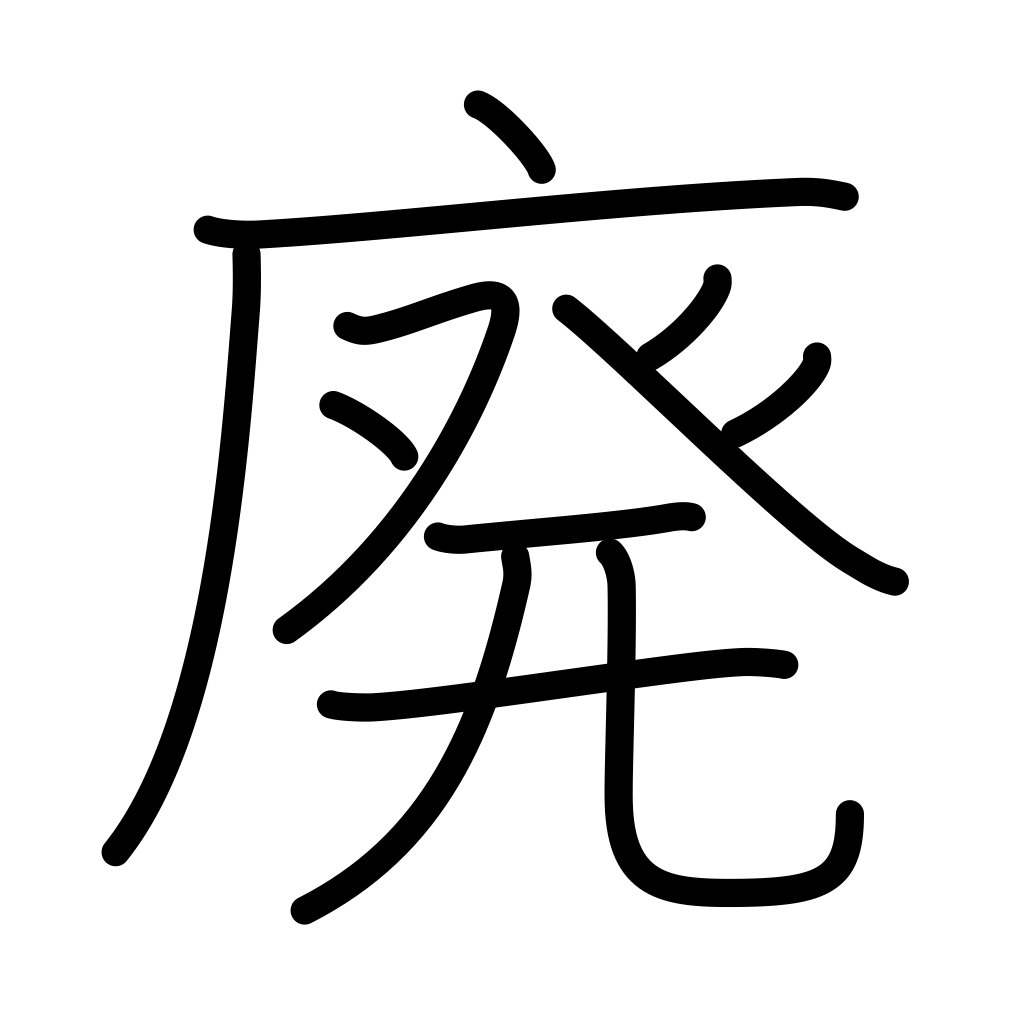
Meaning: abolish, obsolete, cessation, discarding, abandon